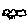
Label: cloud